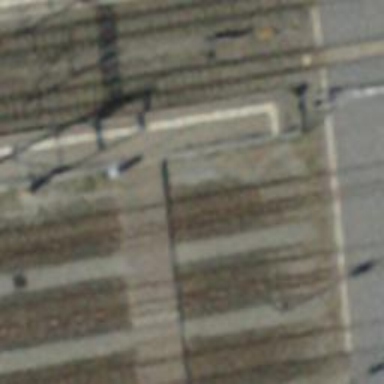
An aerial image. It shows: Railway crossing.